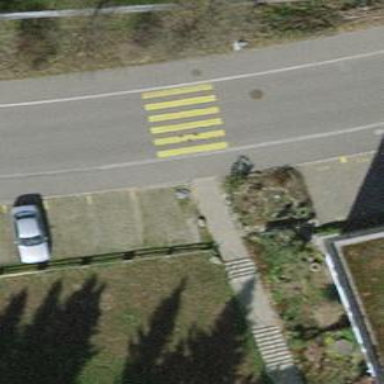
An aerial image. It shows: Footway made of paving stones.